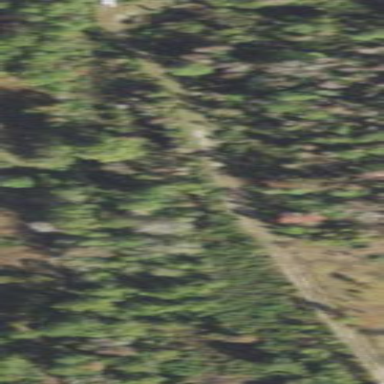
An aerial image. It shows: Mixed leaf woodland.